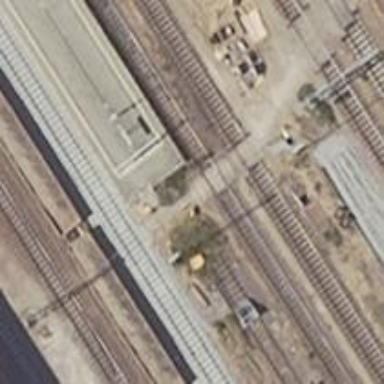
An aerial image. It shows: Railway signal.